Field crop: maize
Growth stage: 2
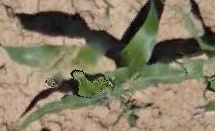
Species: maize